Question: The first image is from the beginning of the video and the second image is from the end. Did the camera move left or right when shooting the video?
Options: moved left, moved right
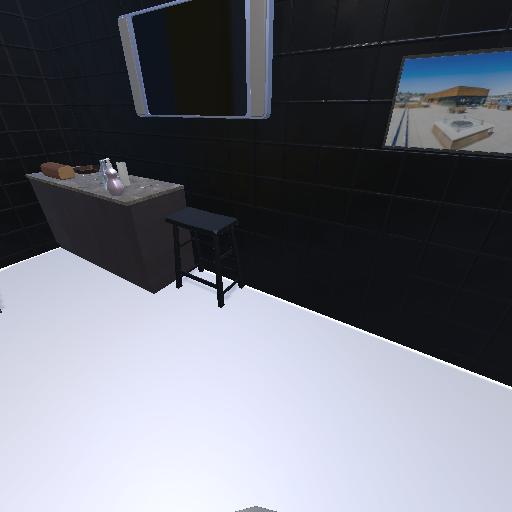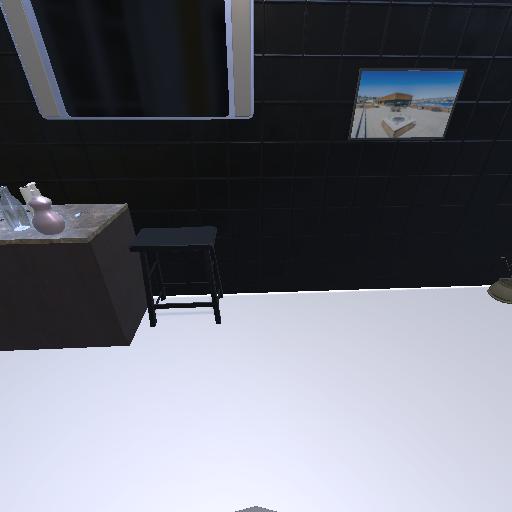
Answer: moved left